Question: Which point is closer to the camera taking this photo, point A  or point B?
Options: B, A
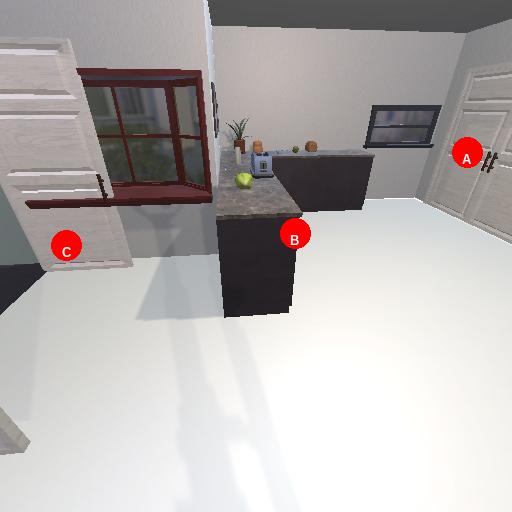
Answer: B